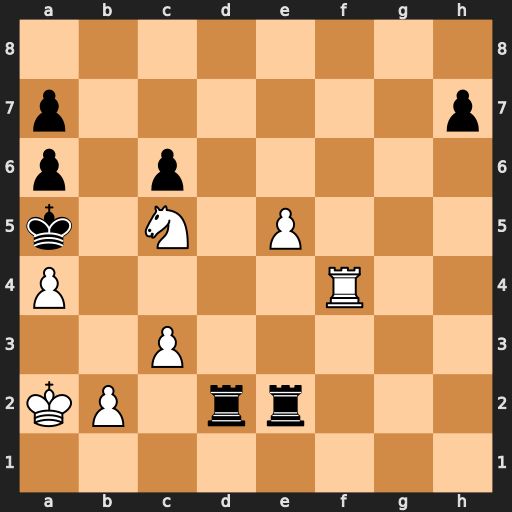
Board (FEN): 8/p6p/p1p5/k1N1P3/P4R2/2P5/KP1rr3/8
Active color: w
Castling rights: -
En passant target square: -
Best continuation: Rb4 Rxb2+ Rxb2 Rxb2+ Kxb2